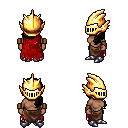
a pixel art fantasy rpg character, female body template, human, dark skin, red tattered cape, robe skirt, black left-swept hairstyle, gold helm, leather bracers, metal boots, four views (front, back, left, right), 2x2 character sprite sheet, small pixel art, hard edges, no anti-aliasing